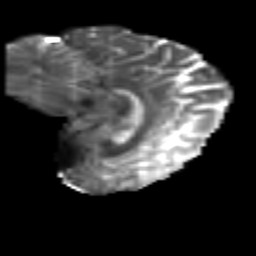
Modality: T2w
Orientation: sagittal
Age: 44
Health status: ill
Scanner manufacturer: philips
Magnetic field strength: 3 T
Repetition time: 9 s
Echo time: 0.127 s